Question: I'm still quite new to CSS, so please forgive me if this is obvious, but I have this html:
'''
<html>
<head>
<!-- external includes -->
<link rel="stylesheet" href="//maxcdn.bootstrapcdn.com/bootstrap/3.2.0/css/bootstrap.min.css">
<link rel="stylesheet" href="//maxcdn.bootstrapcdn.com/bootstrap/3.2.0/css/bootstrap-theme.min.css">
<script src="https://ajax.googleapis.com/ajax/libs/jquery/2.1.3/jquery.min.js"></script>
<script src="//maxcdn.bootstrapcdn.com/bootstrap/3.2.0/js/bootstrap.min.js"></script>
<!-- local includes -->
<link rel="stylesheet" href="{% static 'css/site.css' %}">
<title>gAnttlr</title>
</head>
<body>
<div class="page-header fixed-div">
<img src ="{%static 'svg/antler3.svg'%}" class="antler-icon fit-div" alt="Medium sized antler">
<h1>gAnttlr</h1>
</div>
</body>
</html>
'''
'src ="{%static 'svg/antler3.svg'%}"''src ="/svg/antler3.svg"'
And my relevant css is:
'''
.page-header {
background-color: #ff9400;
margin-top: 0;
padding: 20px 20px 20px 40px;
}
.page-header h1, .page-header h1 a, .page-header h1 a:visited, .page-header h1 a:active {
color: #ffffff;
font-size: 36pt;
text-decoration: none;
}
.page-header img{
float: left;
width: 100%;
height: 100%;
}
.page-header h1 {
position: relative;
}
img .fit-div{
width: 100%;
max-height: 100%;
display:inline;
}
div.fixed-div{
height:110px;
}
'''
But instead of this <URL>, I have this:

Here the logo and the h1 tag just don't want to share the header div! I think it's because somewhere I've got some css saying "Grab the whole width of the page!!!1" but I can't see it.
Can someone help spot why these two won't share?
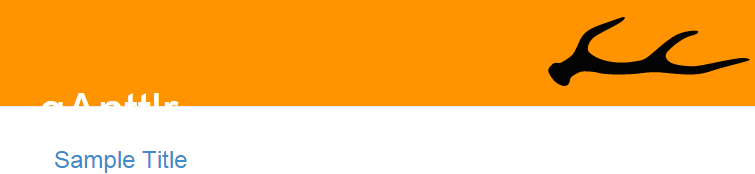
Answer: The problem is that your image have 100% of width and occupies all your header
Set your image width with auto or give the right dimensions
'''
.page-header img {
float: left;
height: 100%;
width: auto;
}
'''
It will be good that you make display: inline-block at H1 to not occupies all your header too.
'''
.page-header h1 {
position: relative;
display: inline-block;
}
'''